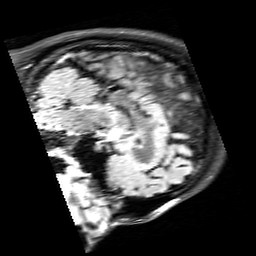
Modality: FLAIR
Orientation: sagittal
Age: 28
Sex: male
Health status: healthy
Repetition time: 12 s
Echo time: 0.095 s